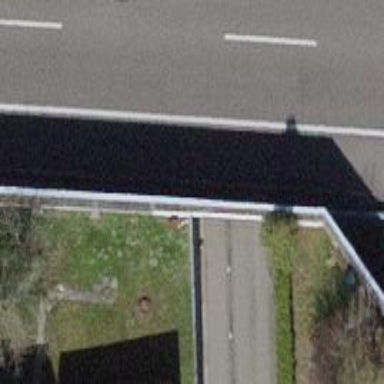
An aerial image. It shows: Residential road passing through tunnel.